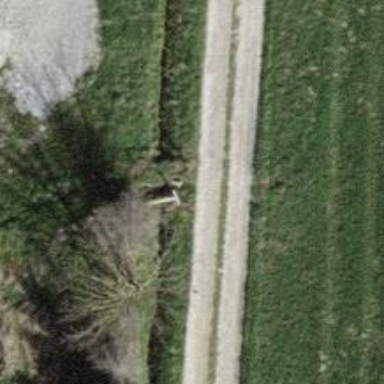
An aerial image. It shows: Track with fine gravel surface. The track type is grade3.